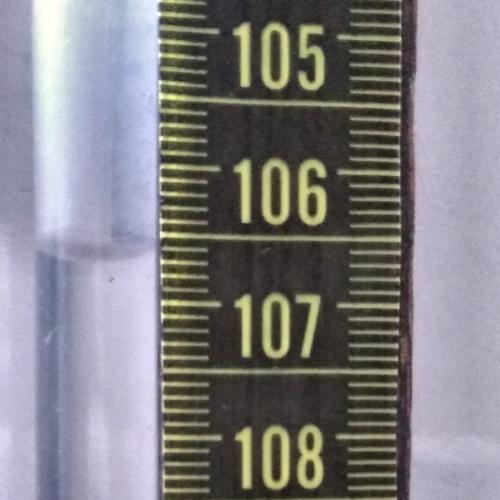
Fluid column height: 106.7 cm